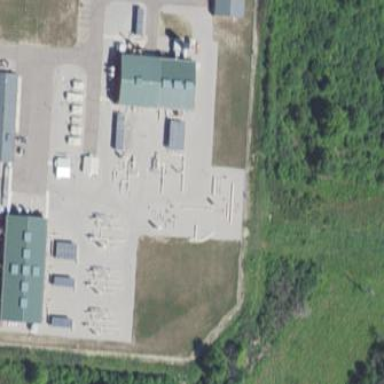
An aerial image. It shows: Compression substation surrounded by fence.